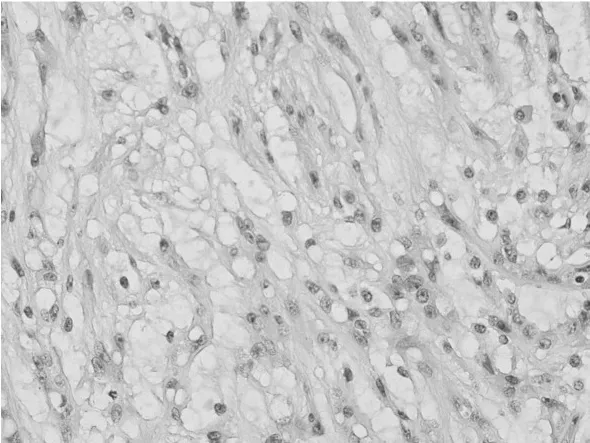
Myxoid stroma was interspersed among the tubular cells (hematoxylin and eosin; magnification, x40).
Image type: pathology (h&e)